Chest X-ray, PA view. Patient: 52 years old, sex M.
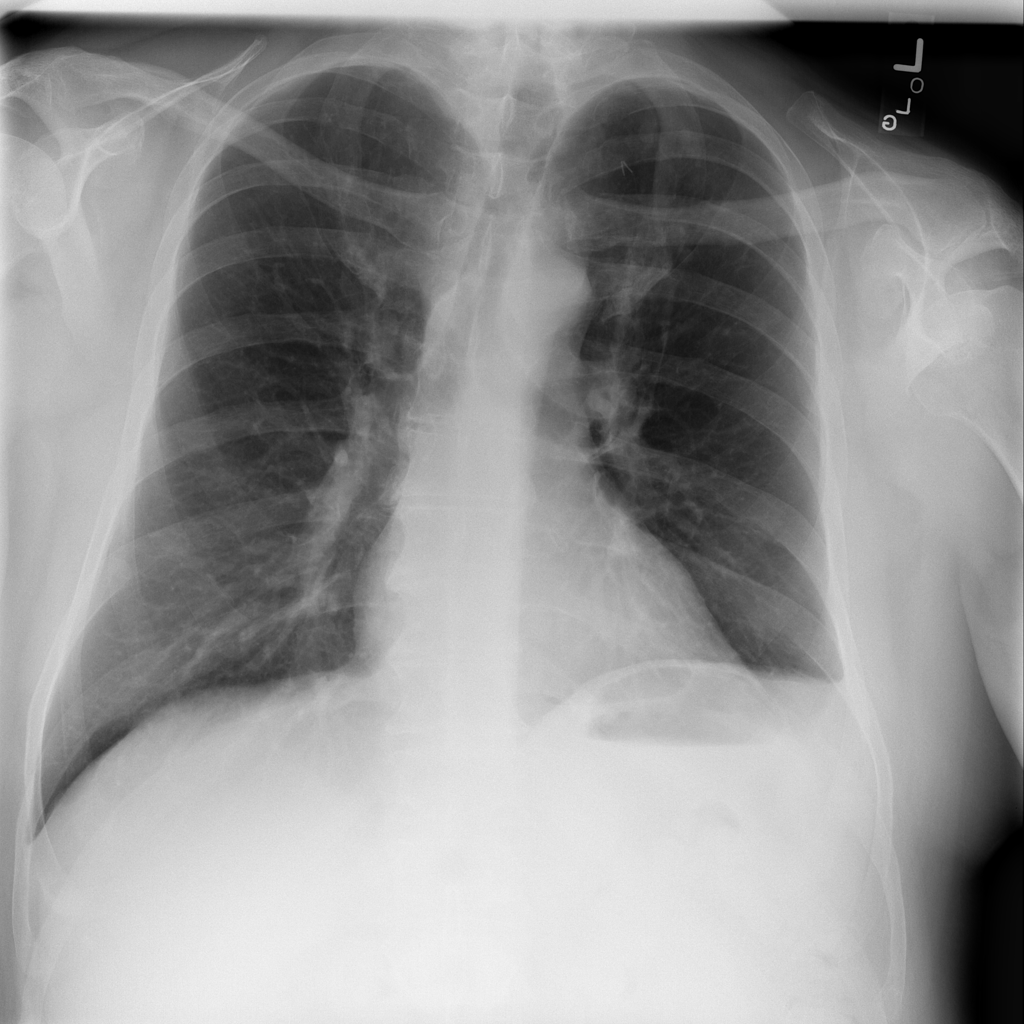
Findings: Effusion, Nodule, Pleural_Thickening